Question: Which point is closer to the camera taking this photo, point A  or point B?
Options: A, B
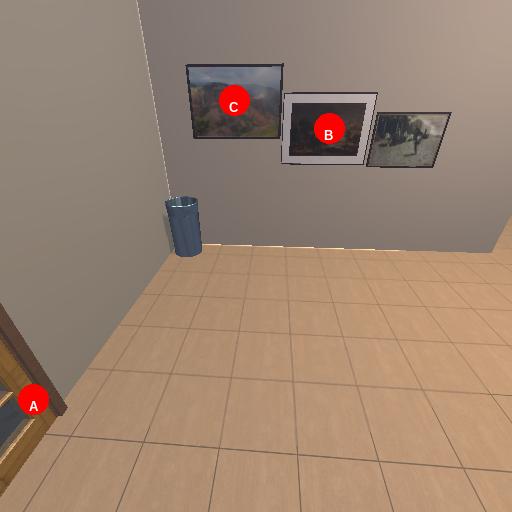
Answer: A